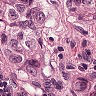
Metastatic tissue present: yes